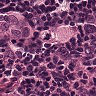
Metastatic tissue present: yes